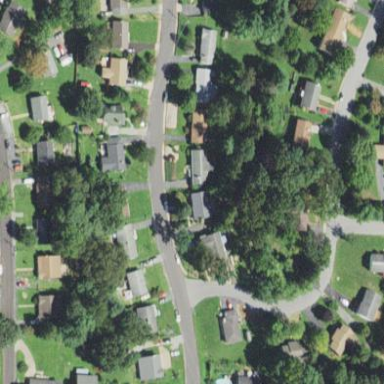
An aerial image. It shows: Residential area within neighborhood.